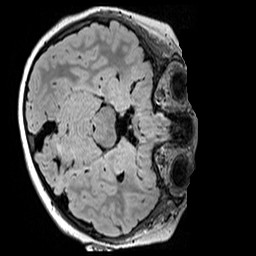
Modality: FLAIR
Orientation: axial
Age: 9
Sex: male
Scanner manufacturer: siemens
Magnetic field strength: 3 T
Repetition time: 5 s
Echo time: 0.388 s